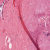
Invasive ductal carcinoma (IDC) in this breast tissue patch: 0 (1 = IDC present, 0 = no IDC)